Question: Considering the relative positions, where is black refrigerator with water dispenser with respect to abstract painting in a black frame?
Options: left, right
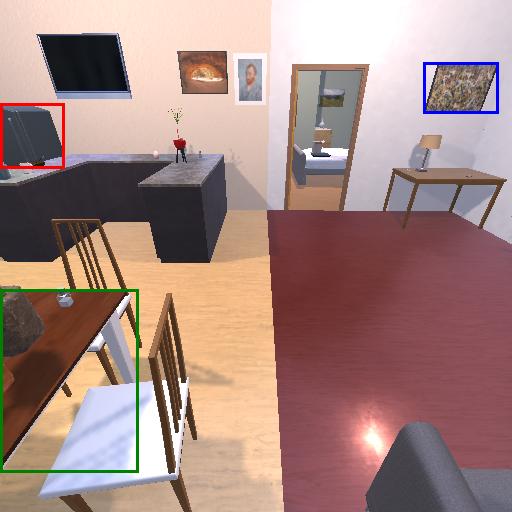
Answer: left